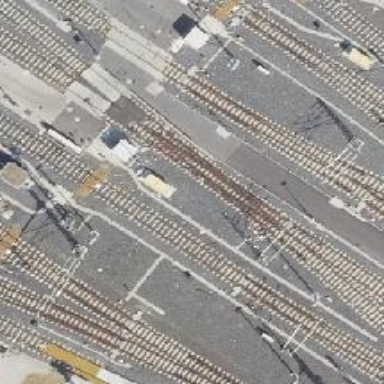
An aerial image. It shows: Railway switch.